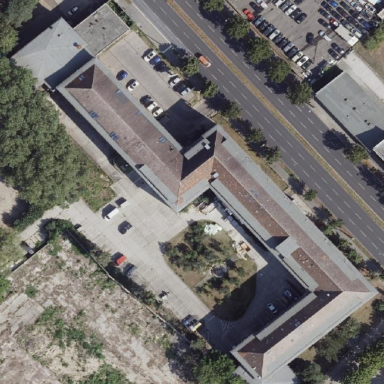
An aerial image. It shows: Commercial building with hipped roof.